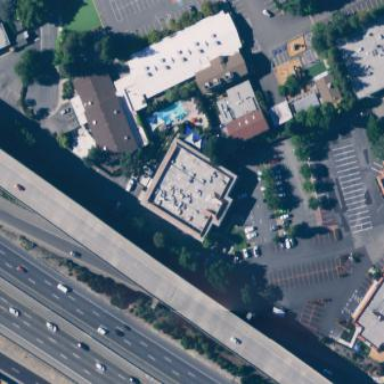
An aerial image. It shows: Building that houses fitness center.